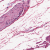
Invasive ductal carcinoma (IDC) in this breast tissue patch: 0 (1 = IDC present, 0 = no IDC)